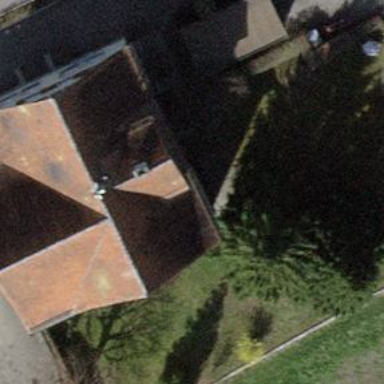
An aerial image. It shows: School.